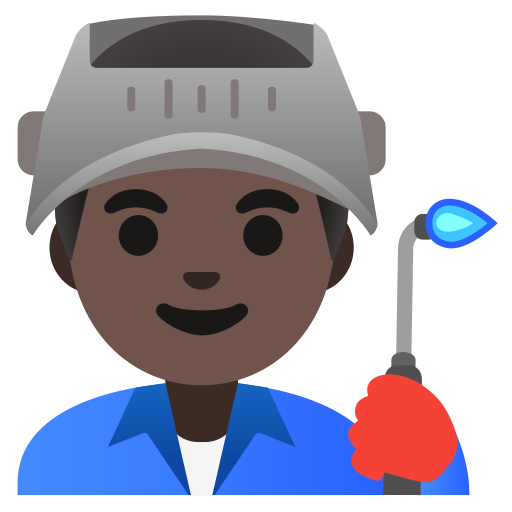
Emoji: 👨🏿‍🏭